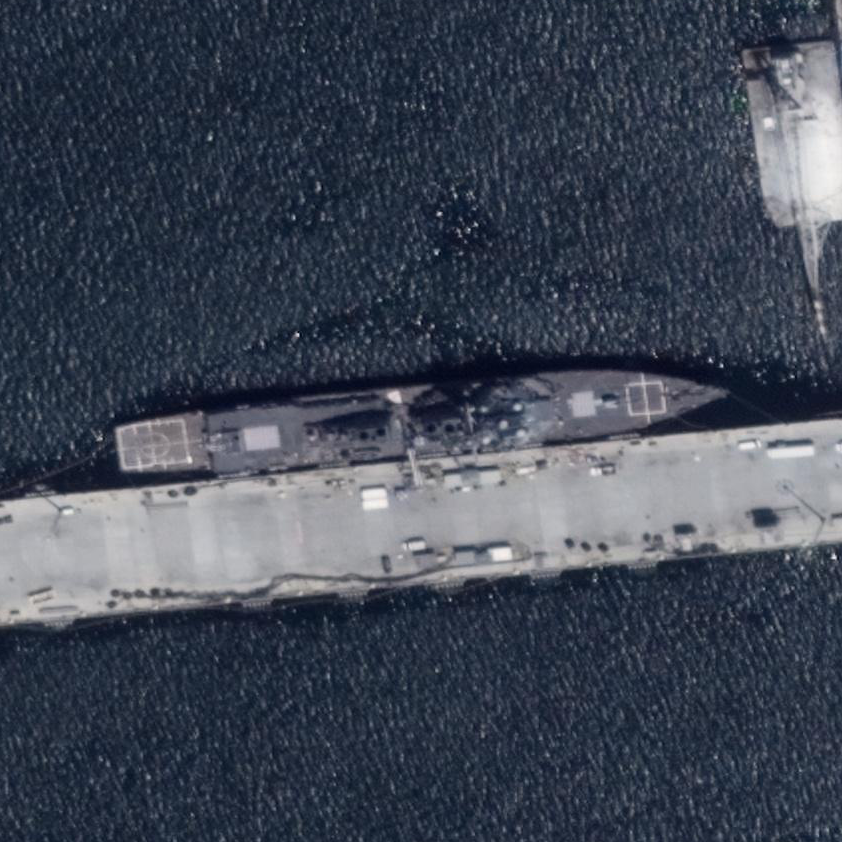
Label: destroyer